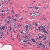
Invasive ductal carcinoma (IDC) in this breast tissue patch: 0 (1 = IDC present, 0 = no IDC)